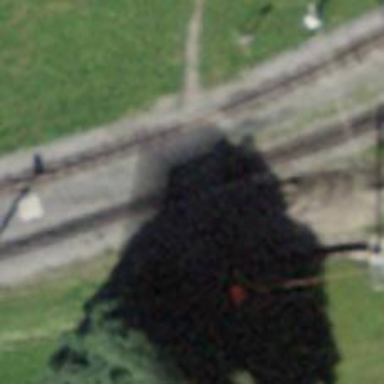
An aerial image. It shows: Unmarked crossing of railway.